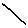
Label: line